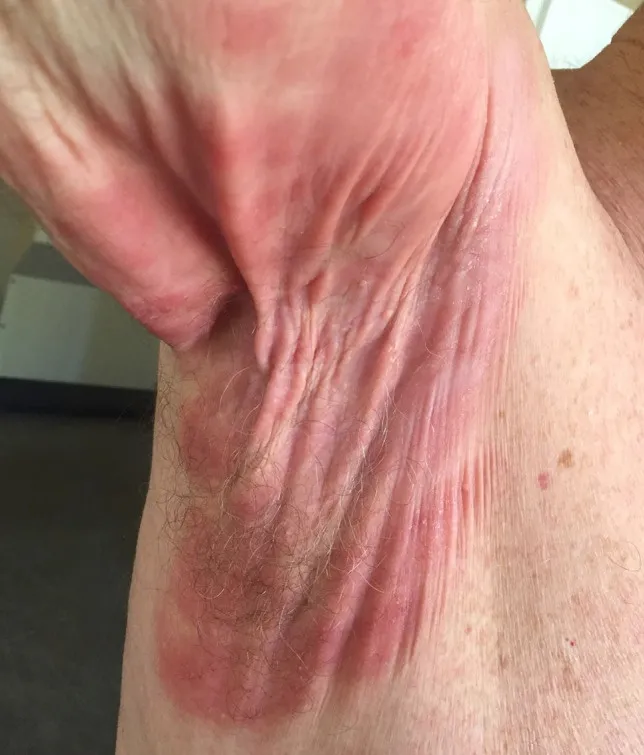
A well-circumscribed erythematous plaque, consisting of pendulous, wrinkled, lax skin, occupying the axilla is typical of granulomatous slack skin.
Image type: medical_photograph (skin_photograph)